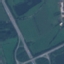
Land use / land cover class: Highway